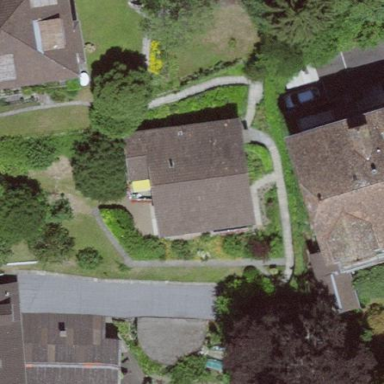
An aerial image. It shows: Residential building.